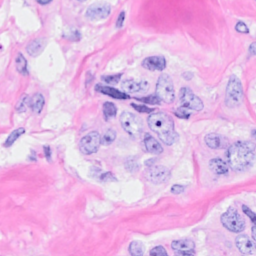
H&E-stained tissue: Breast